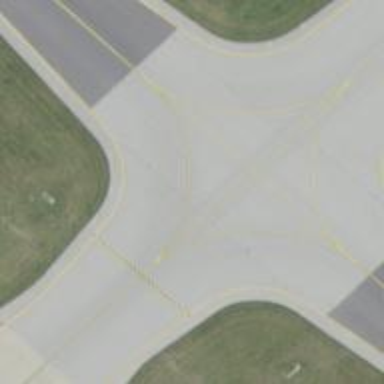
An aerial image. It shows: View of taxiway at the airport.